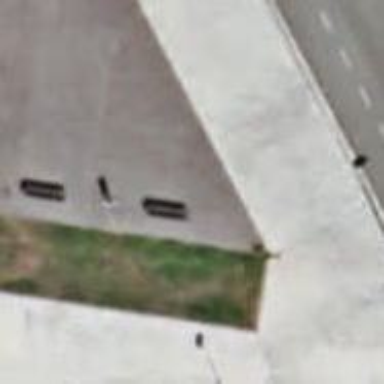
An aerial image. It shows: Brown bench.